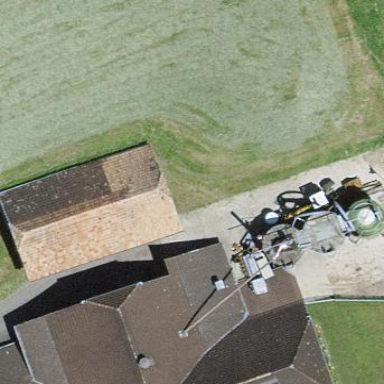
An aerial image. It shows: Barn.